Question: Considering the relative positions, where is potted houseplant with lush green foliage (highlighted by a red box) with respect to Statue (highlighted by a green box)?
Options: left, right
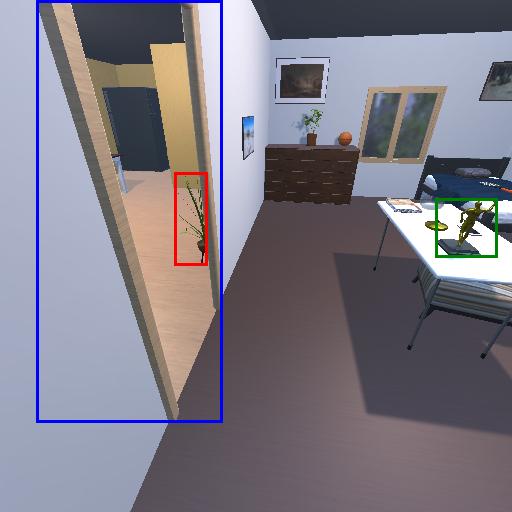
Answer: left